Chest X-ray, PA view. Patient: 51 years old, sex M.
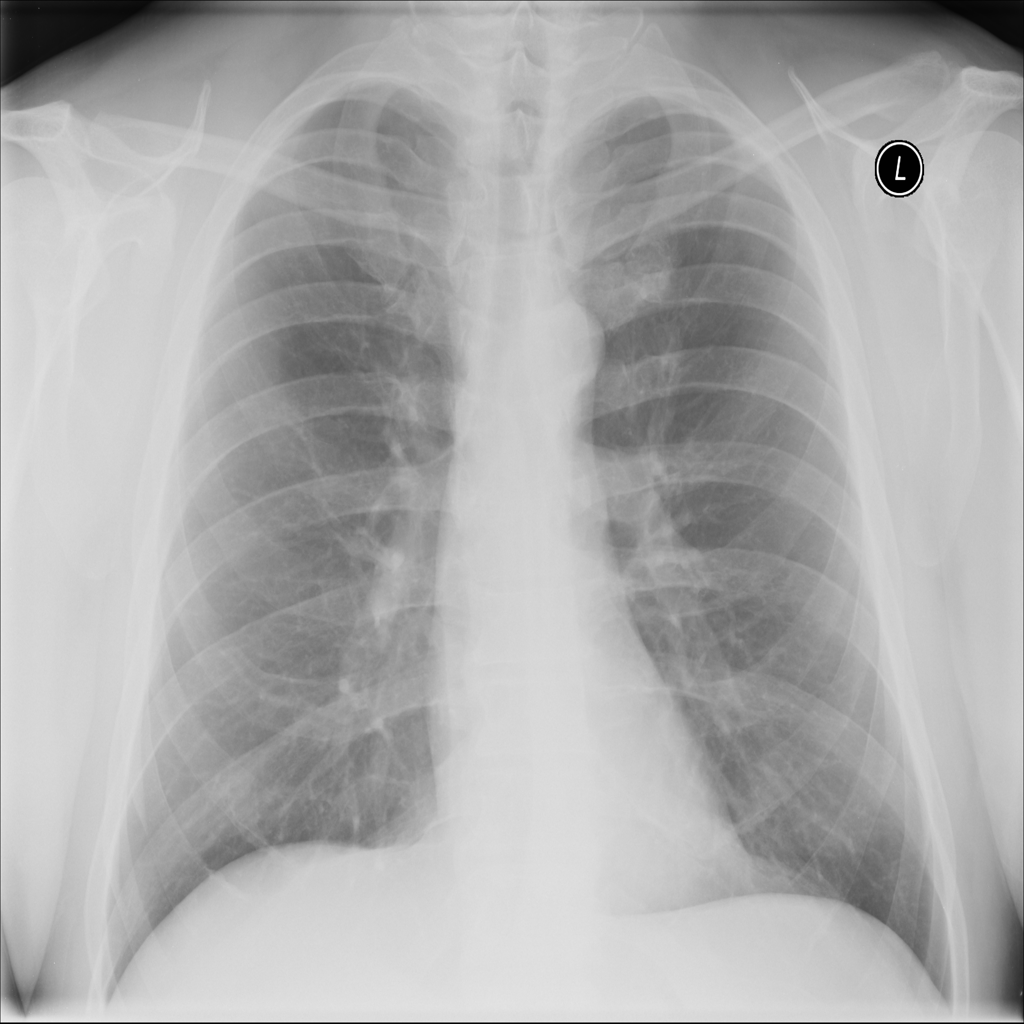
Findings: No Finding